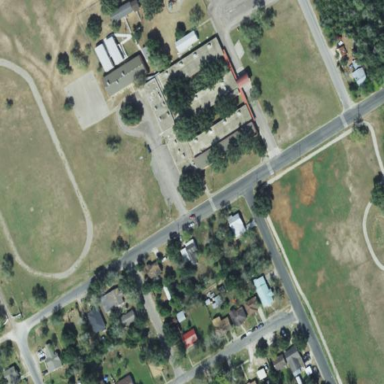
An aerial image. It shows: School building.